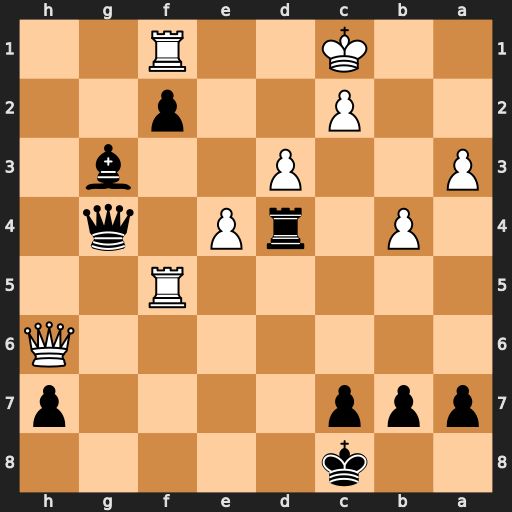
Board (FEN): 2k5/ppp4p/7Q/5R2/1P1rP1q1/P2P2b1/2P2p2/2K2R2
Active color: b
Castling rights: -
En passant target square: -
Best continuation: Qxf5 exf5 Bf4+ Qxf4 Rxf4